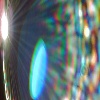
Label: sunburn